Interaction volume radius: 5 \u00c5
Interaction volume height: 35 \u00c5
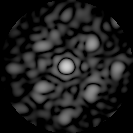
Disorder parameter: 0.4464